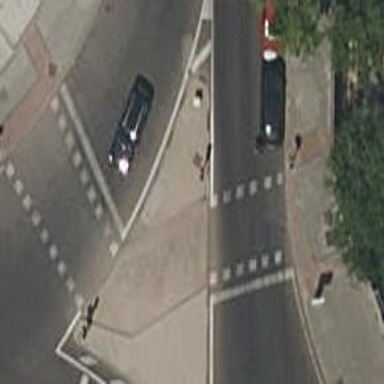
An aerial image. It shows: Road crossing with traffic signals.